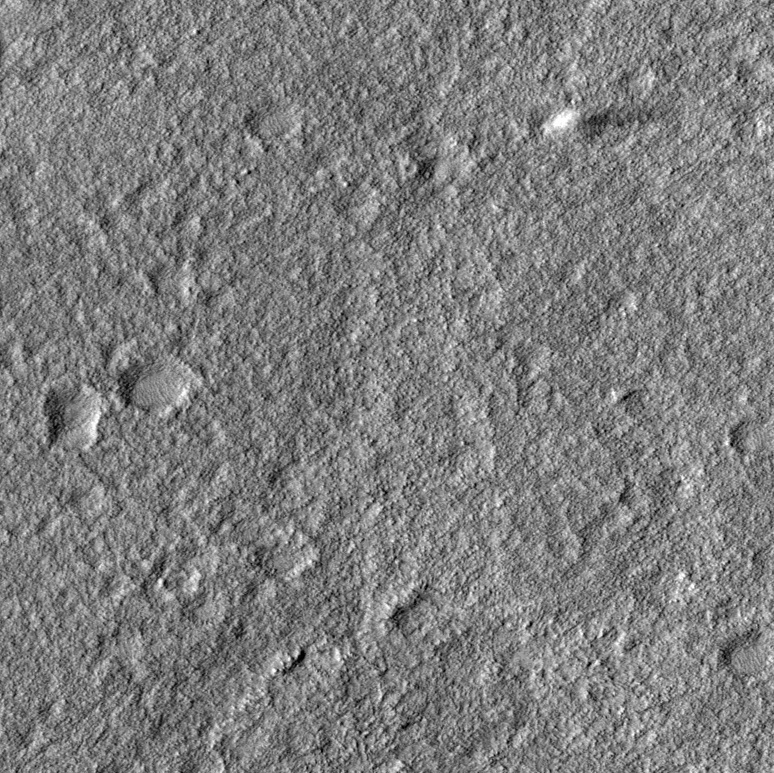
Label: dustdevil